Field crop: tomato
Growth stage: 1
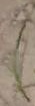
Species: cyperus